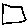
Label: square